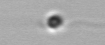
Label: flagellate